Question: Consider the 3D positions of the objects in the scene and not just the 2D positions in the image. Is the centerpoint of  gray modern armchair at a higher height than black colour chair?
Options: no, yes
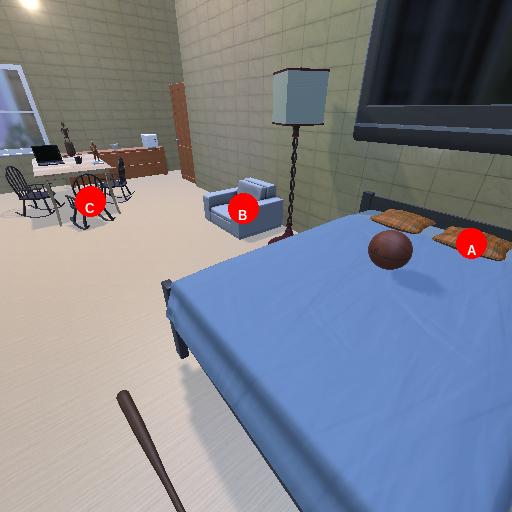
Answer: no